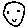
Label: smiley face